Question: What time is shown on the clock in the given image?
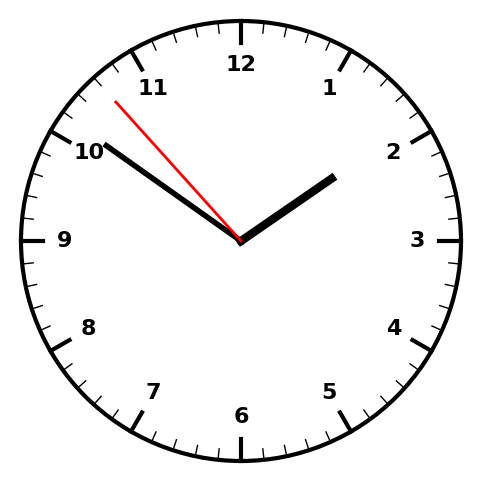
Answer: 01:50:53